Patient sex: F
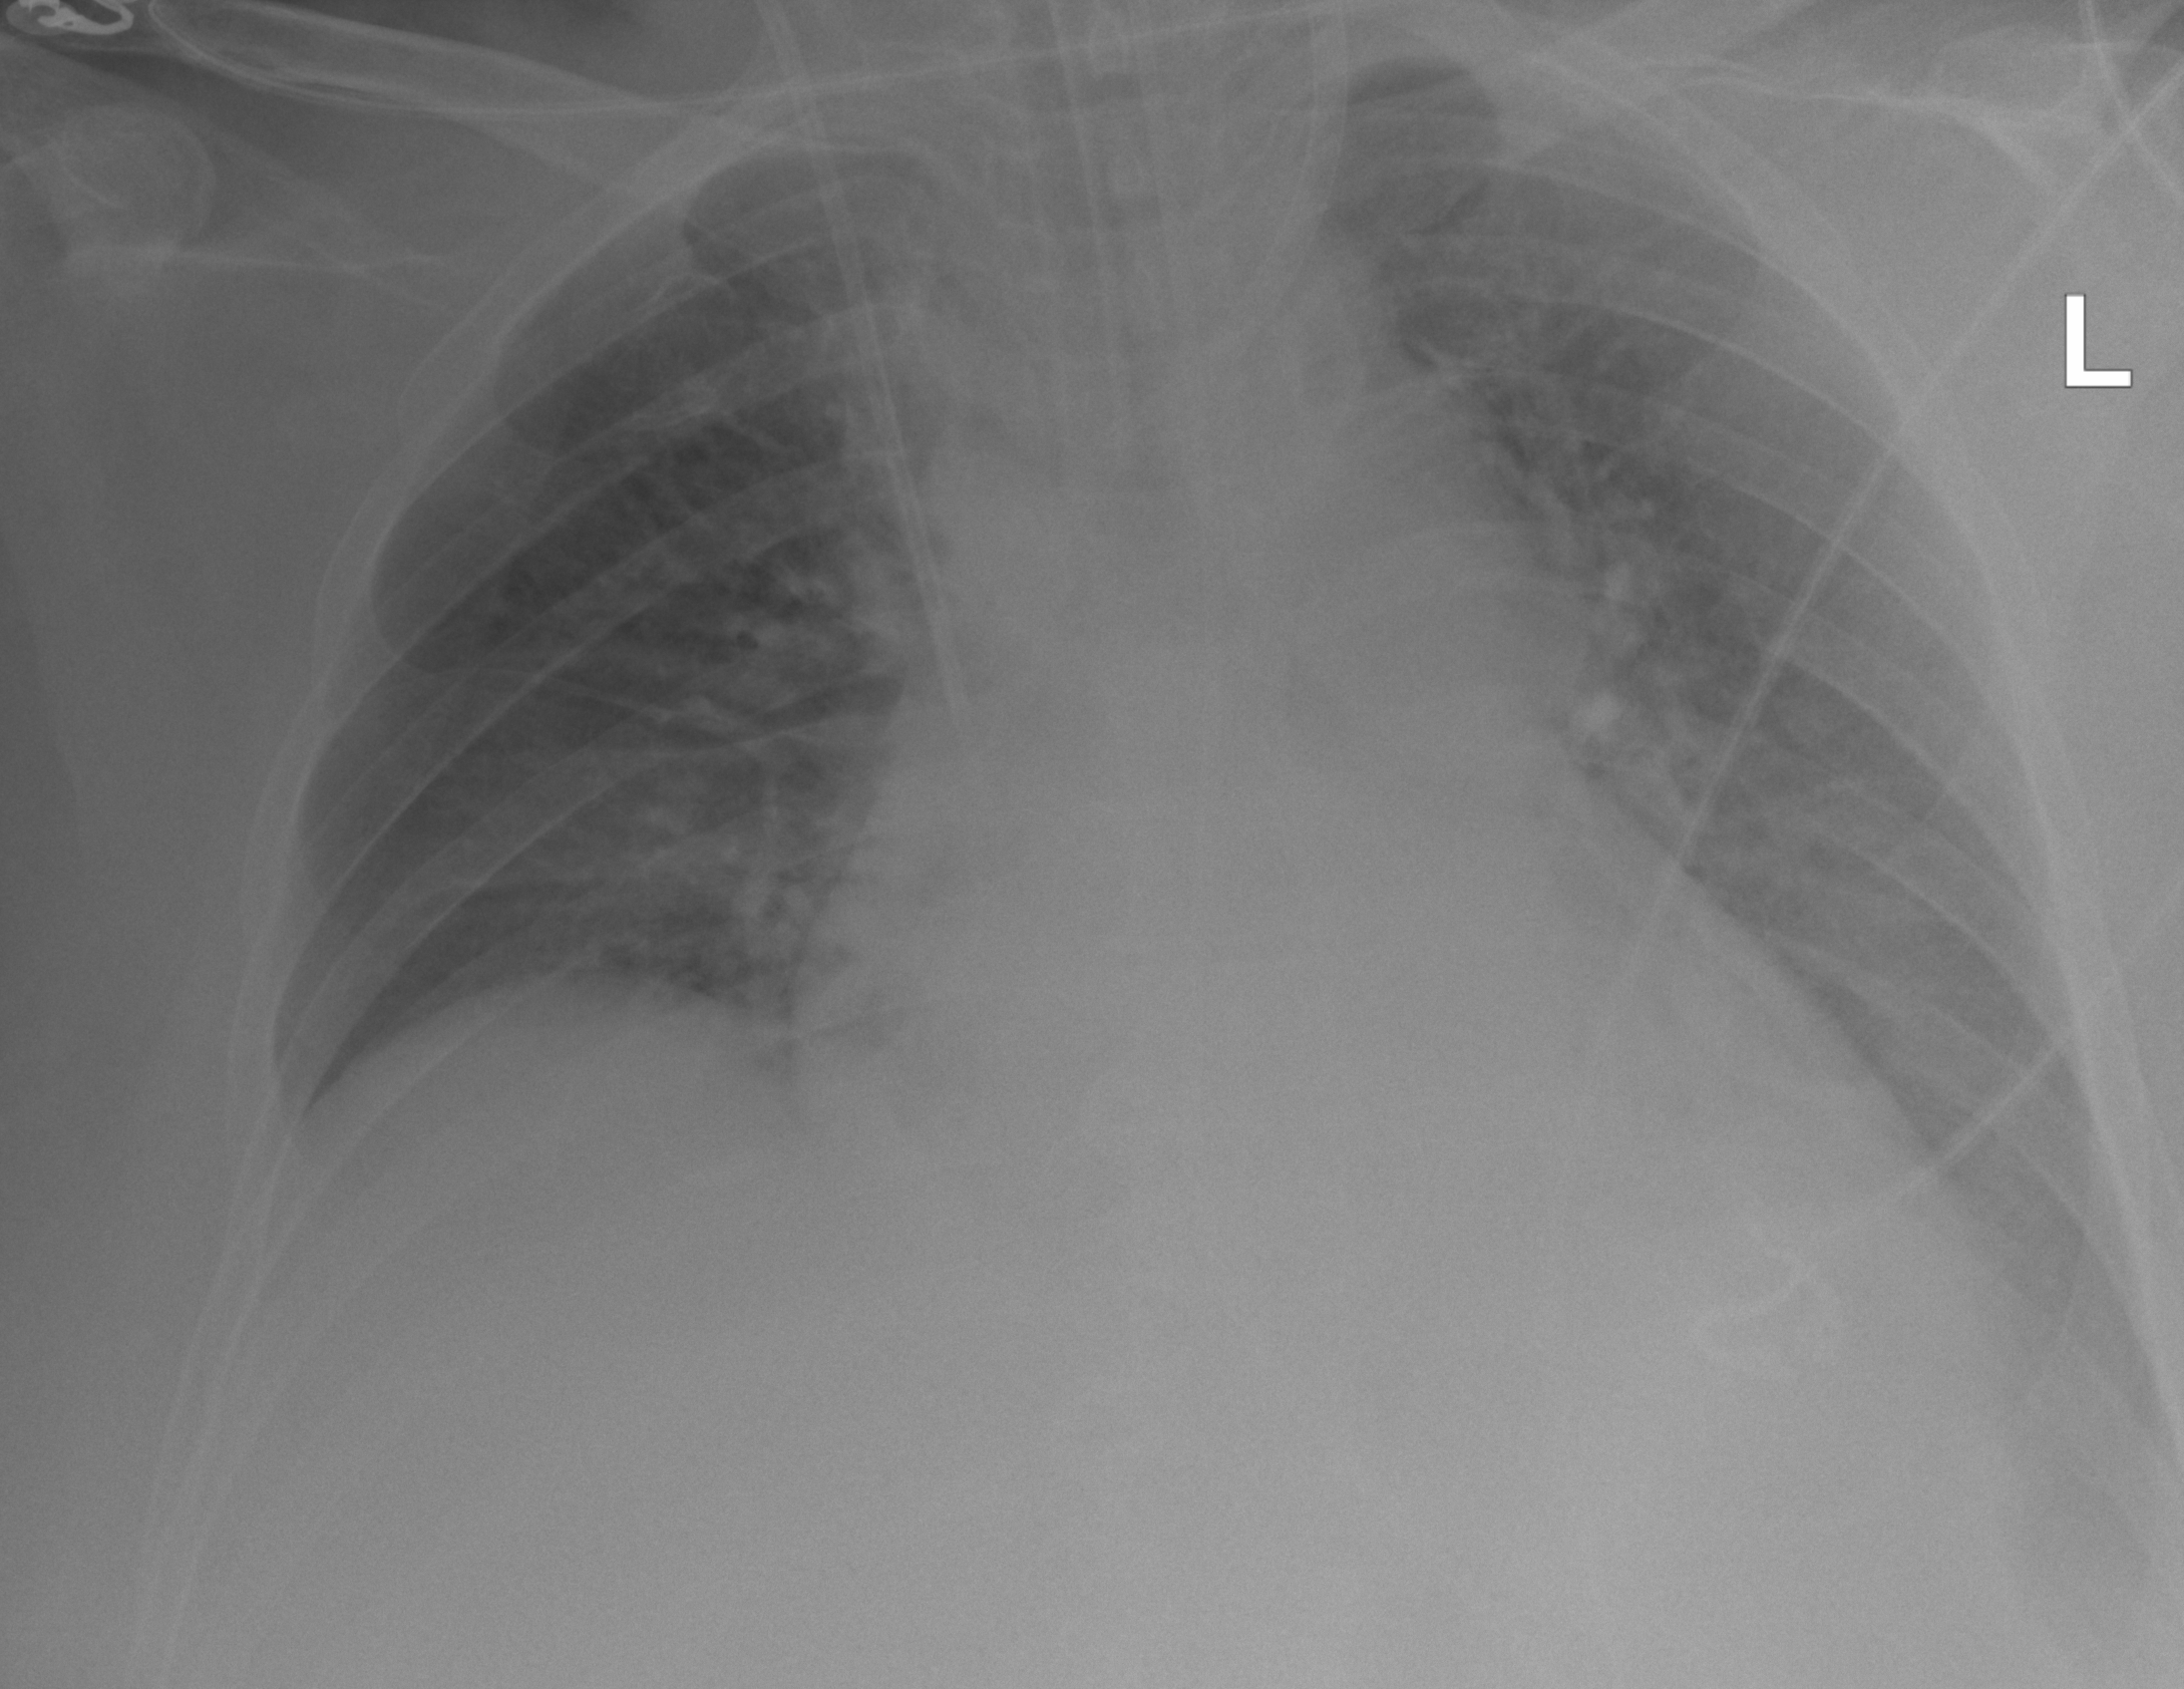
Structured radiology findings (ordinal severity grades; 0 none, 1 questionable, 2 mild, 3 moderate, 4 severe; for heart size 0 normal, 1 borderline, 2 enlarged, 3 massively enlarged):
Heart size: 2
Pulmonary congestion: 2
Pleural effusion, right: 0
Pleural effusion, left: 0
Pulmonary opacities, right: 2
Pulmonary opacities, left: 2
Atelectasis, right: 0
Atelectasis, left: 0